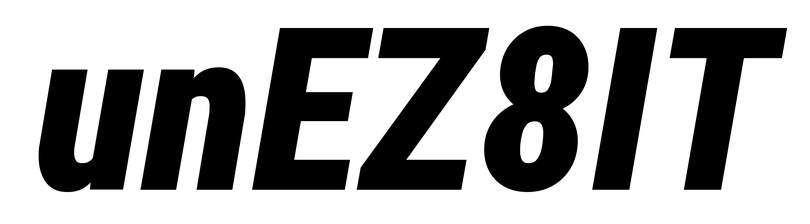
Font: Roboto-Italic_Condensed_Black_Italic